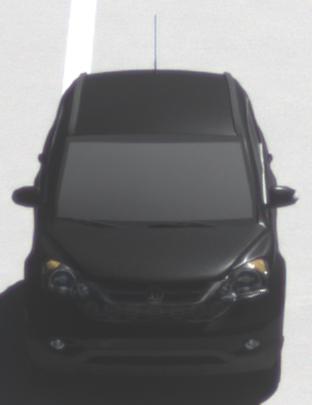
Make: Honda
Model: CR-V
Detailed model: CR-V (III) (04/10 - 10/12)
Model produced from: 2010
Model produced until: 2012
Doors: 5
Color: black
Road condition: dry road
Daytime: midday
Contrast: high contrast